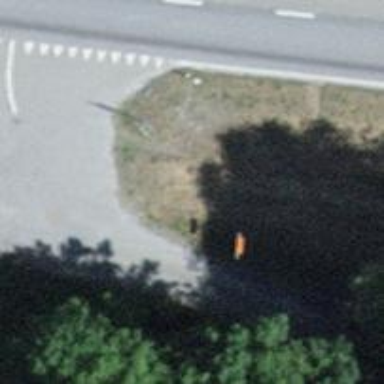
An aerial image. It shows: Pole supporting pipeline marker with roof cover.